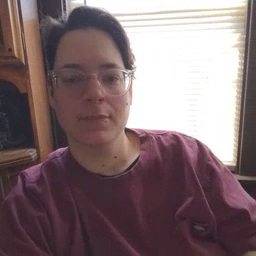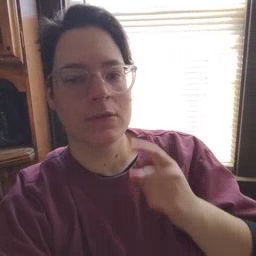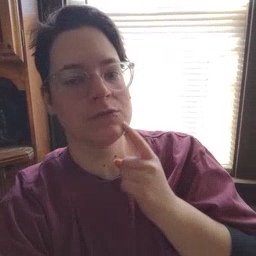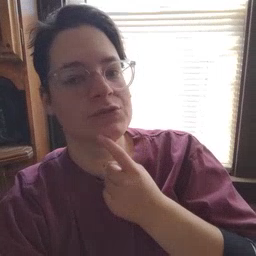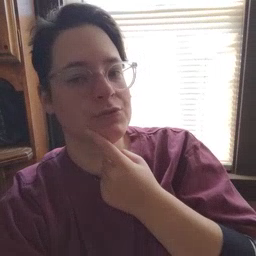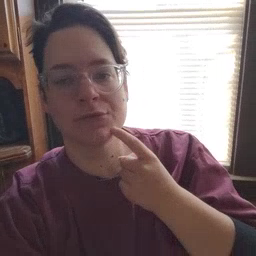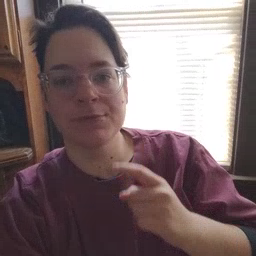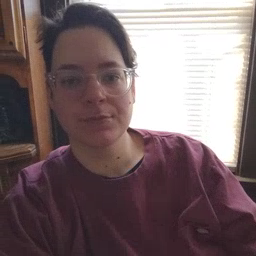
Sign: chin